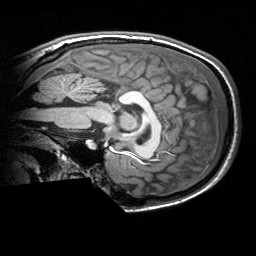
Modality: T1w
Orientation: sagittal
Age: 16
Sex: female
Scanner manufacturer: siemens
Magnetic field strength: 3 T
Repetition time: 2.53 s
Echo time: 0.00297 s